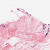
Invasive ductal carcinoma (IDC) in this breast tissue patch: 0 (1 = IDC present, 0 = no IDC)